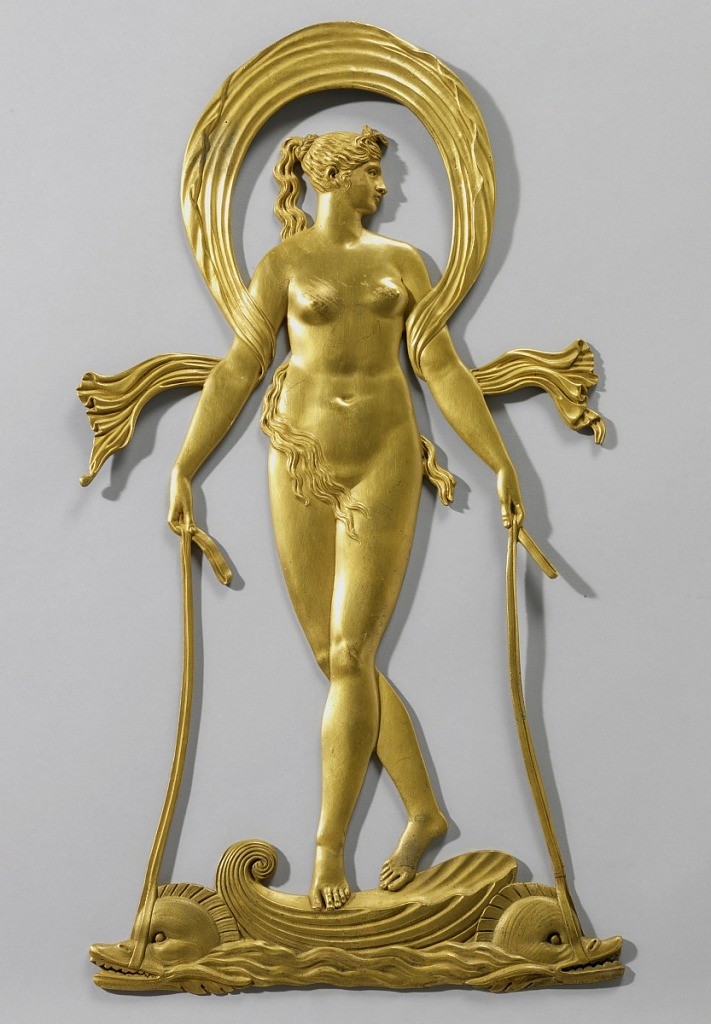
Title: Furniture mount
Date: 19th century
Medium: Gilt bronze
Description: Standing figure of naked Venus under long, flowing, arched scarf, riding the waves on a shell pulled by two dolphins.